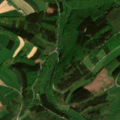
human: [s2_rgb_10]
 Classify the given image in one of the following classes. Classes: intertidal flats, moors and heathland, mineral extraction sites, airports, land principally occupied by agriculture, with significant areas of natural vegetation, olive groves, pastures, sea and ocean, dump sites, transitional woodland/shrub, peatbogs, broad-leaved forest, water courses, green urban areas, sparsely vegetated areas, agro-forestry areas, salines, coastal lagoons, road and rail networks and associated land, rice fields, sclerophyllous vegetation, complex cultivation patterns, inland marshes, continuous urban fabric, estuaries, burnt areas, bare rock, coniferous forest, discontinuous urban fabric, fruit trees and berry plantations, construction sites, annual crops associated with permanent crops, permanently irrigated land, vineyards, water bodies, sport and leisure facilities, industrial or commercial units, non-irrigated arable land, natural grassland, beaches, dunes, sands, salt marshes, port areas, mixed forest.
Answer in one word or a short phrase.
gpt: non-irrigated arable land, pastures, broad-leaved forest, coniferous forest, mixed forest